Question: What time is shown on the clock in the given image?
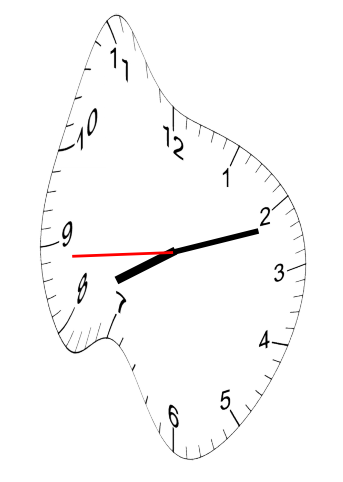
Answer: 08:11:44